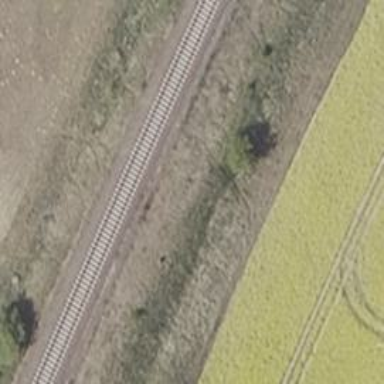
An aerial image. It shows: Railway track.